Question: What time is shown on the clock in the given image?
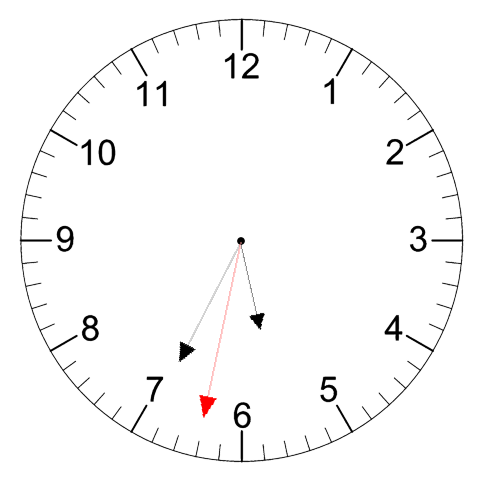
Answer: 05:34:32